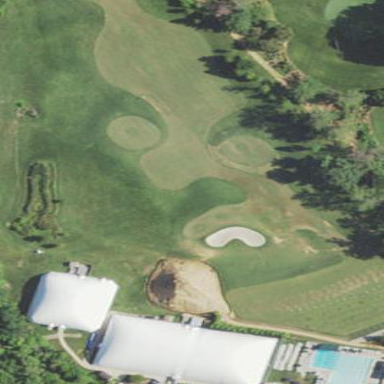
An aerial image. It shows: Grassy area designated as driving range for golf.